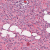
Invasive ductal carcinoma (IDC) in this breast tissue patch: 1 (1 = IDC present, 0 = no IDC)